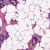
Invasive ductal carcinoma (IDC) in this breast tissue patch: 0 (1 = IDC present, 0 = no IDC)